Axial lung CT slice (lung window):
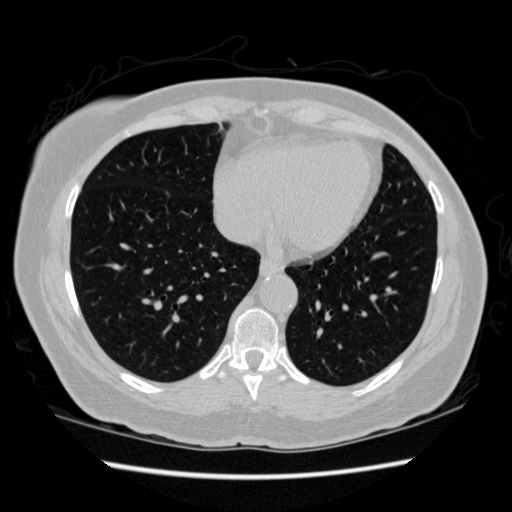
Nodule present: no